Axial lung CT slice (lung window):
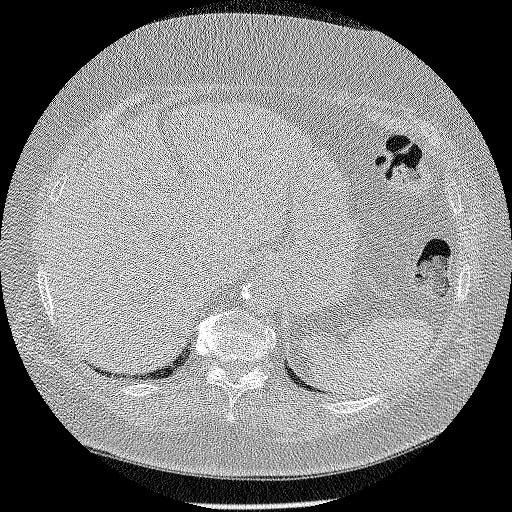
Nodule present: no